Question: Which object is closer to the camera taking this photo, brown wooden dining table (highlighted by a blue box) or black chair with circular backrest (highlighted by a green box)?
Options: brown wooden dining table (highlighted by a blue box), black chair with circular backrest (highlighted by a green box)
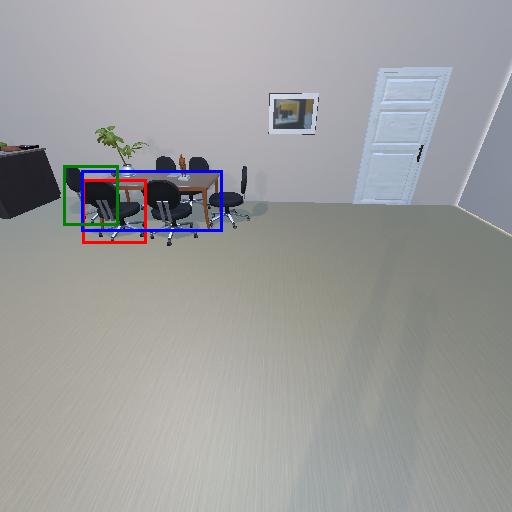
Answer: brown wooden dining table (highlighted by a blue box)